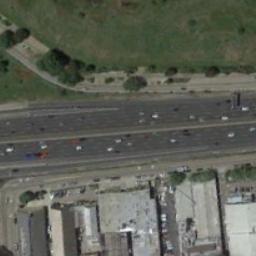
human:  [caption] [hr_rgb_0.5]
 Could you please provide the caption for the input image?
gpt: A straight freeway and a small road are some houses on one side and on the other side is a lawn .

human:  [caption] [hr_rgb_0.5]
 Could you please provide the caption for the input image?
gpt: There are many cars of different sizes on the highway .

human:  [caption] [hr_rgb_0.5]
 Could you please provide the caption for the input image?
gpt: One side of the freeway is a large green lawn and there are many buildings and roads on the other side, And there are many cars on the freeway .

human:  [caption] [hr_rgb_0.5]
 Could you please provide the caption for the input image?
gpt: The freeway is between the grass and some houses .

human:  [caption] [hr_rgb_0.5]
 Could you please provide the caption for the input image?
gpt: There are many buildings beside the freeway .